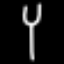
Label: fork